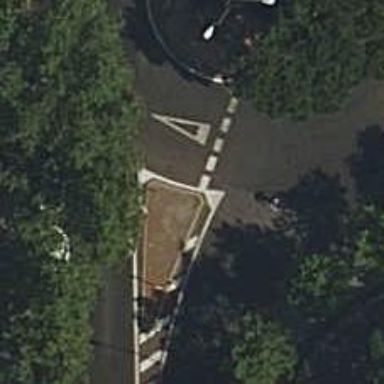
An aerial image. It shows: Residential road with asphalt surface. The road forms circular junction.